Field crop: maize
Growth stage: 2
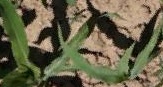
Species: maize